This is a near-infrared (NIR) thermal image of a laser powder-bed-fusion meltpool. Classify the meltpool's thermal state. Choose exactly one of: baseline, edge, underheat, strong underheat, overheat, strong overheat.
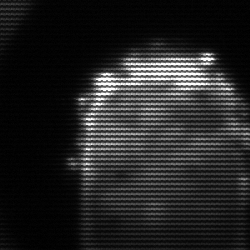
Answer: baseline